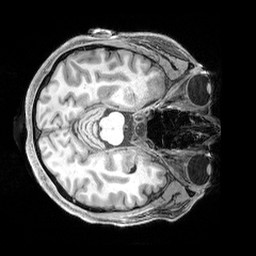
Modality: T1w
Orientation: axial
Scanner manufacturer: siemens
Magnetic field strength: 3 T
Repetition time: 2.4 s
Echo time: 0.00215 s